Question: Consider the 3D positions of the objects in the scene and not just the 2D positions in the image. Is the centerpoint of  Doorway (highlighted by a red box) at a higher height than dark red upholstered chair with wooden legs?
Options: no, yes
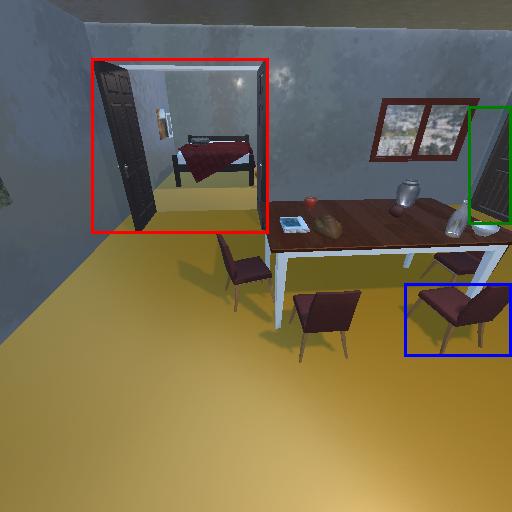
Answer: no